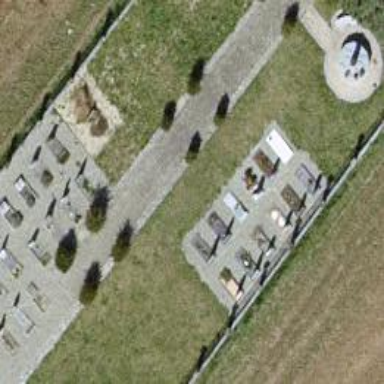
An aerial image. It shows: Cemetery.